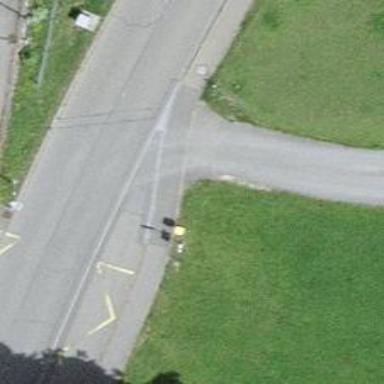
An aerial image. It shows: Post box.